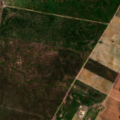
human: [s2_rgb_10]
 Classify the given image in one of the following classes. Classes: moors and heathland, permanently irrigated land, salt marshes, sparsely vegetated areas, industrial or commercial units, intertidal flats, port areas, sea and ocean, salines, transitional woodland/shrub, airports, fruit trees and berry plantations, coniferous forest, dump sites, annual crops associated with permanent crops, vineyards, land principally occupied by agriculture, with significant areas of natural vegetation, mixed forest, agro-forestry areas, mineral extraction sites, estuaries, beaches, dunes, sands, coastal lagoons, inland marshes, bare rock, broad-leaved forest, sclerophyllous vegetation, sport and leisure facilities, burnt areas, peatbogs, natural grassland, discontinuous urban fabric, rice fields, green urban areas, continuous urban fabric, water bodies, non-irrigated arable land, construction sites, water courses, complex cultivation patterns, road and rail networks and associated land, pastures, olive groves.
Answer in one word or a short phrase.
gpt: continuous urban fabric